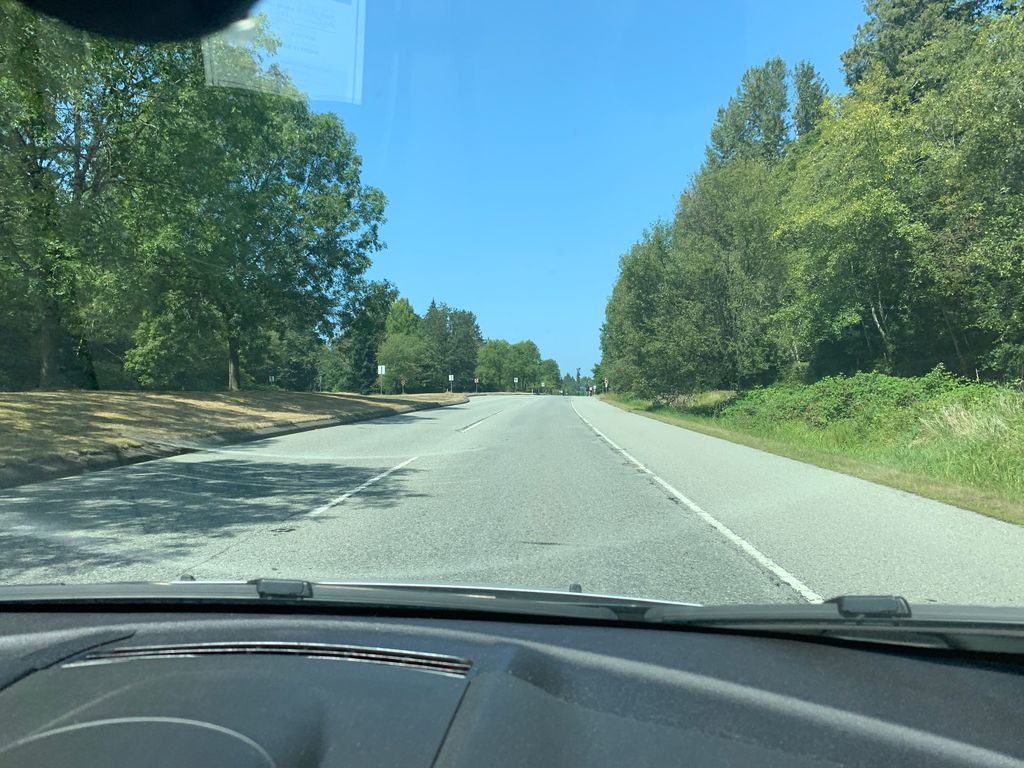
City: vancouver